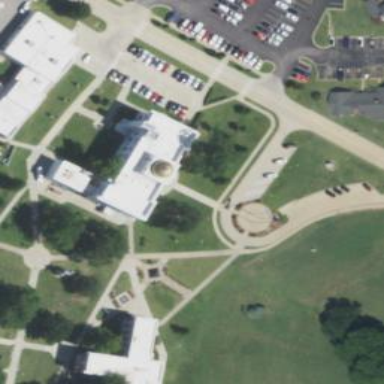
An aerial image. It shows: University building.